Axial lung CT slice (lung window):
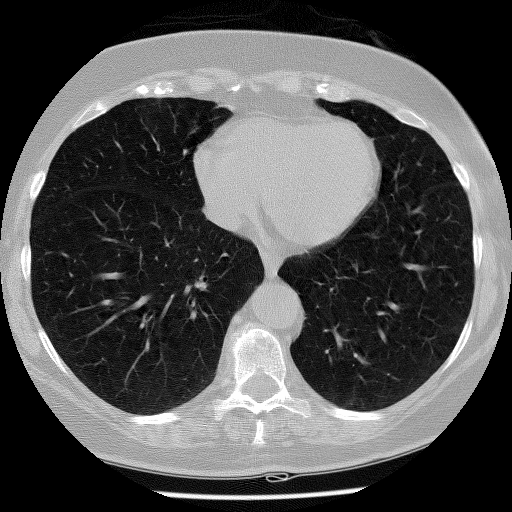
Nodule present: no